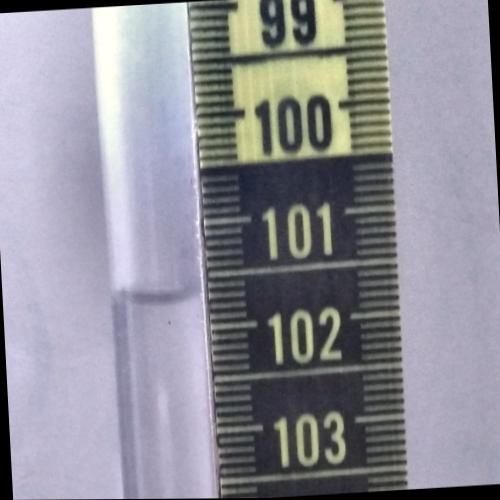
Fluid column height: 101.7 cm